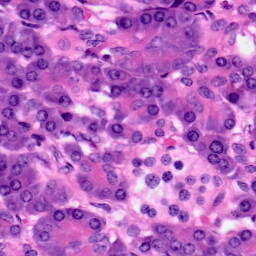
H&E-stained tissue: Pancreatic